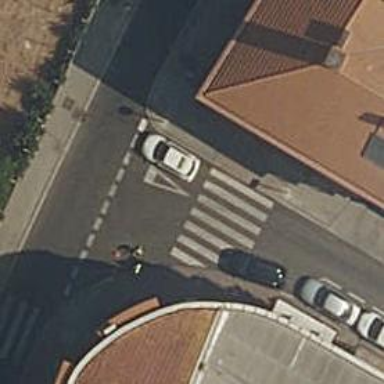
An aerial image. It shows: Uncontrolled zebra crossing on the road.